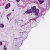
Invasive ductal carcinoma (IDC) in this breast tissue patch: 1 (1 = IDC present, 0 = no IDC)